Question: so I have a rather complicated plist system. Here is a image showing the data structure.

Is is possible to sort the whole 'Staff' array by the strings with the key 'name' that are nested inside these dictionaries? The strings will of course have values.
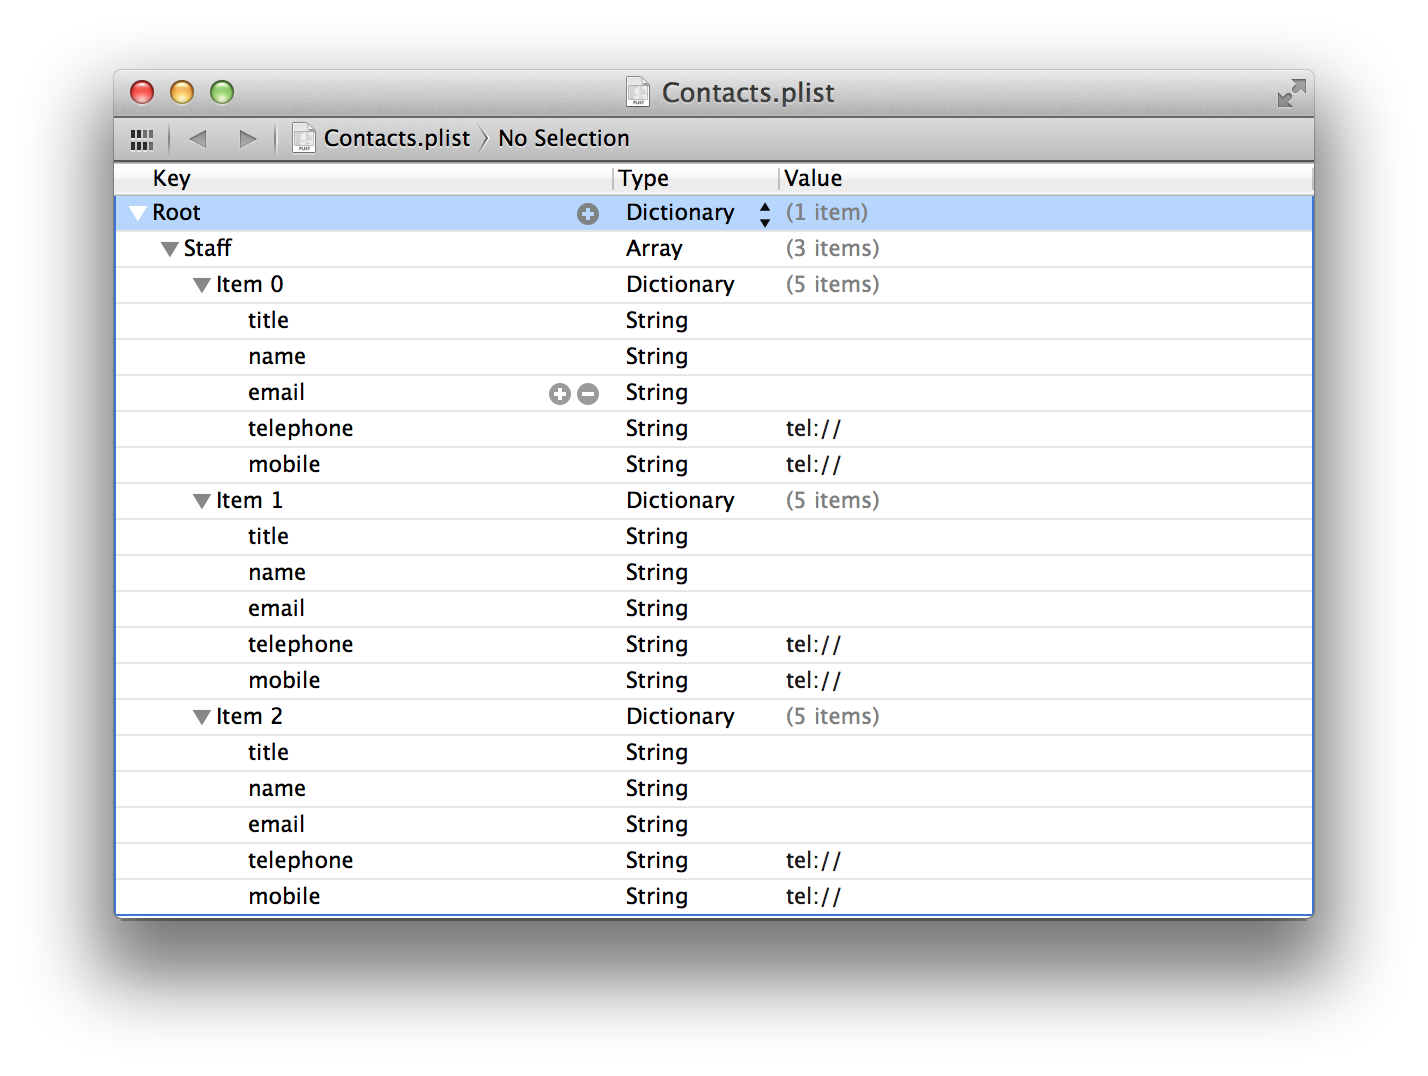
Answer: You need to get that staff 'NSArray' first, And sort it using 'NSSortDescriptor' like usual
Here's my code
'''
NSString *plistPath = [[NSBundle mainBundle] pathForResource:@"Contacts" ofType:@"plist"];
NSDictionary *contacts = [NSDictionary dictionaryWithContentsOfFile:plistPath];
NSArray *staff = [contacts objectForKey:@"Staff"];
NSSortDescriptor *sortDesc = [[NSSortDescriptor alloc] initWithKey:@"name" ascending:YES];
NSLog(@"%@", [staff sortedArrayUsingDescriptors:[NSArray arrayWithObject:sortDesc]]);
'''
Thanks